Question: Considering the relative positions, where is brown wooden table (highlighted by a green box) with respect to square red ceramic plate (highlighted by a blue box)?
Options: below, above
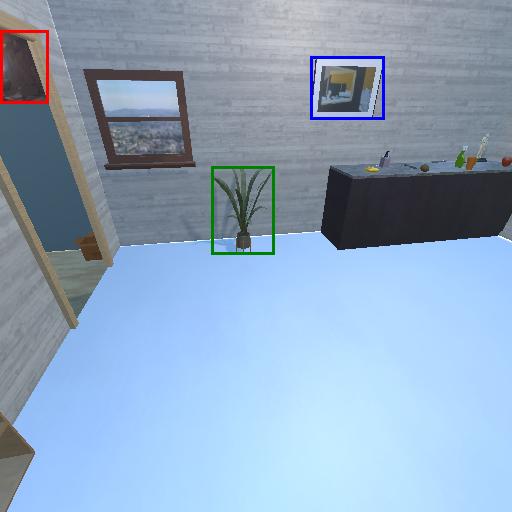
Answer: below